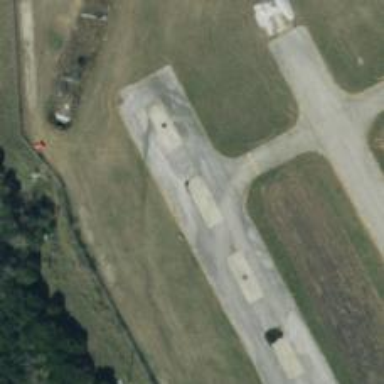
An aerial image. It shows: Image of taxiway at airport.